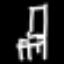
Label: chair